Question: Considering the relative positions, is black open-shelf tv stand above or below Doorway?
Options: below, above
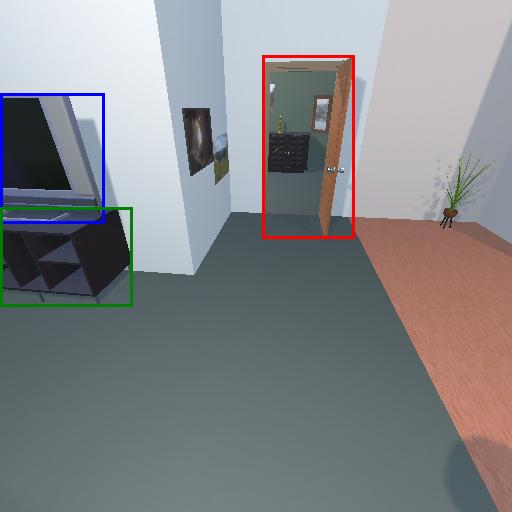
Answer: below